Chest X-ray:
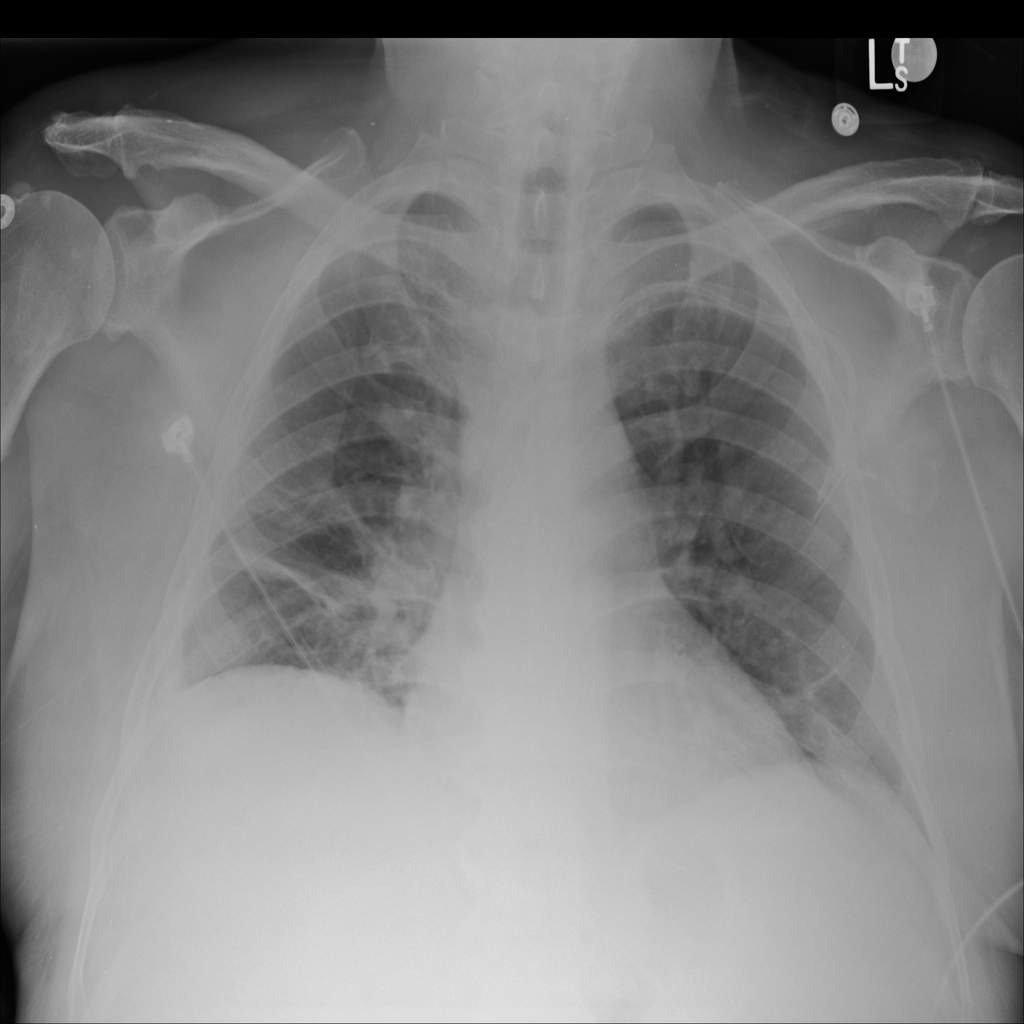
Findings: Consolidation, Atelectasis, Effusion
No abnormal finding: no